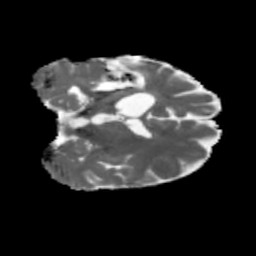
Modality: MD
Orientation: coronal
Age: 42
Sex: male
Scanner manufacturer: siemens
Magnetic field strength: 3 T
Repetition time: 5.47 s
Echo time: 0.0854 s